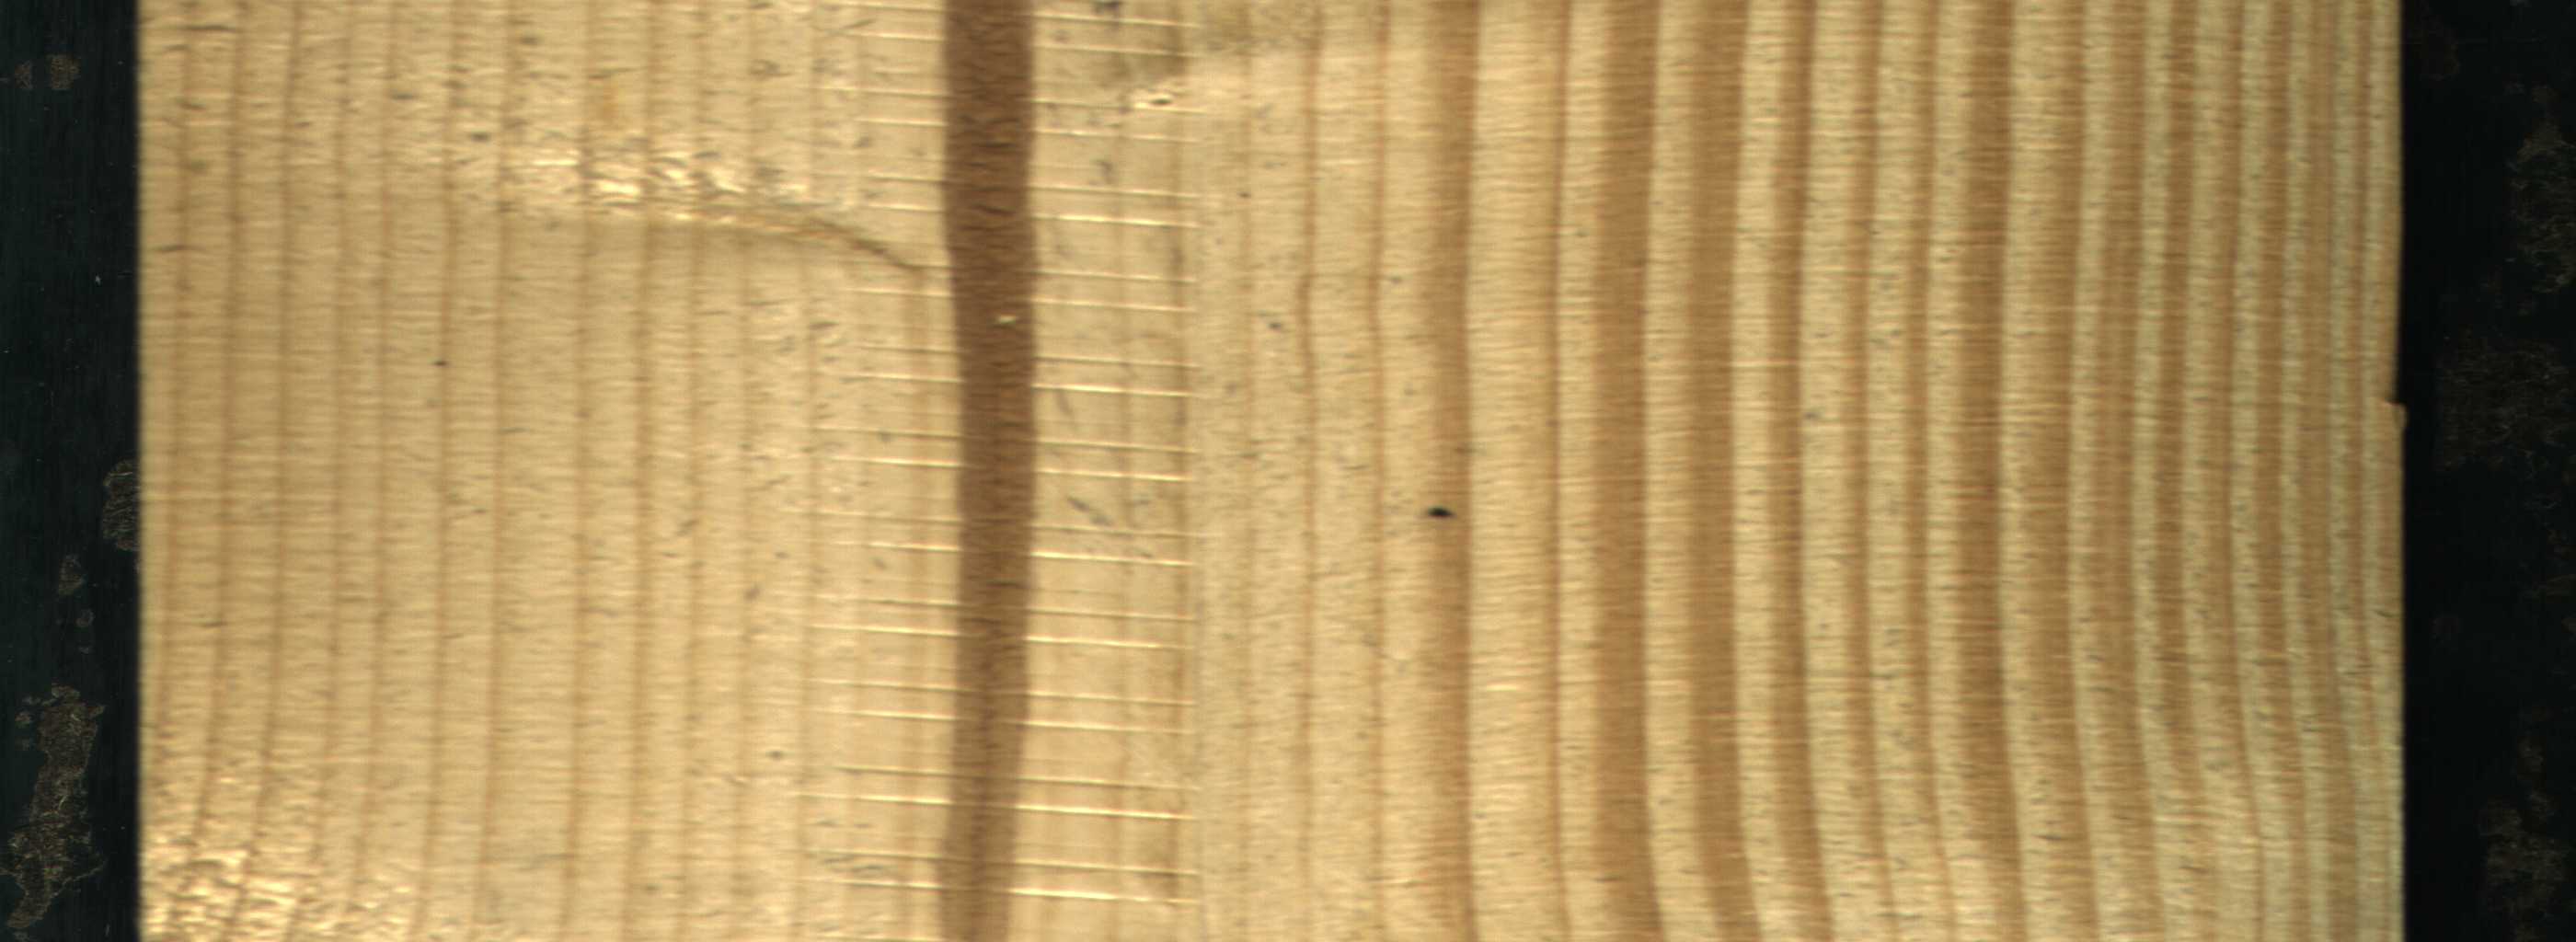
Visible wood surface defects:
Marrow